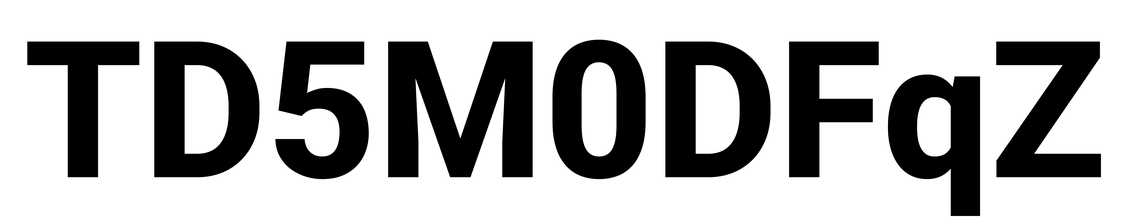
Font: Roboto_ExtraBold